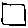
Label: square